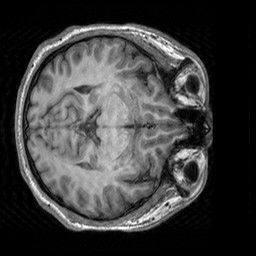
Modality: T1w
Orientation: axial
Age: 20
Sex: male
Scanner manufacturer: siemens
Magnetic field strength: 3 T
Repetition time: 2.3 s
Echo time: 0.00303 s